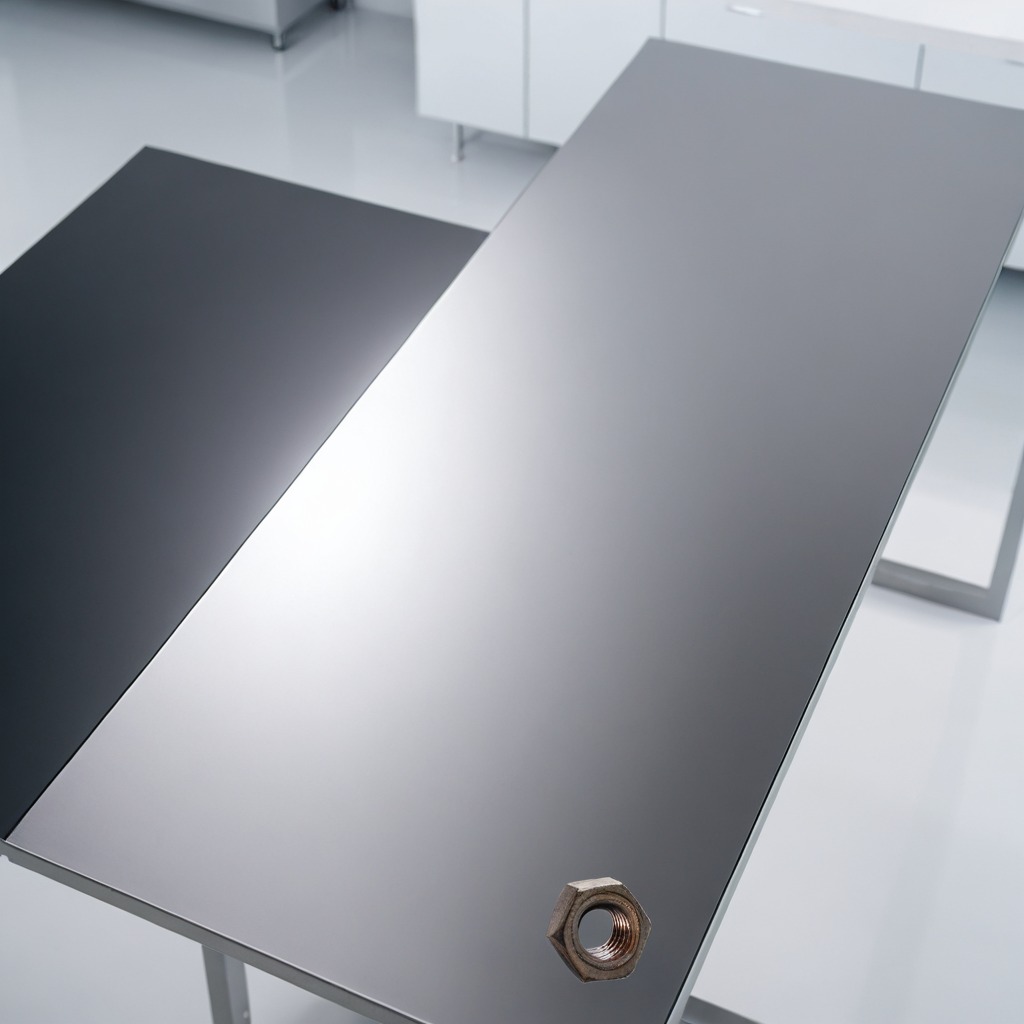
A metal nut is lying on a stainless steel table in a high-end prototyping lab.